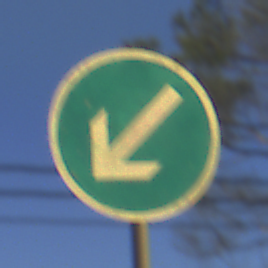
Verkehrszeichen: VorgeschriebeneVorbeifahrtLinks
Umgebung: Outdoor, Nature
Tageszeit: MorningAfternoon
Wetter: Clear
Licht: Natural
Jahreszeit: Winter
Kontrast: HighContrast